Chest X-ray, PA view. Patient: 50 years old, sex F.
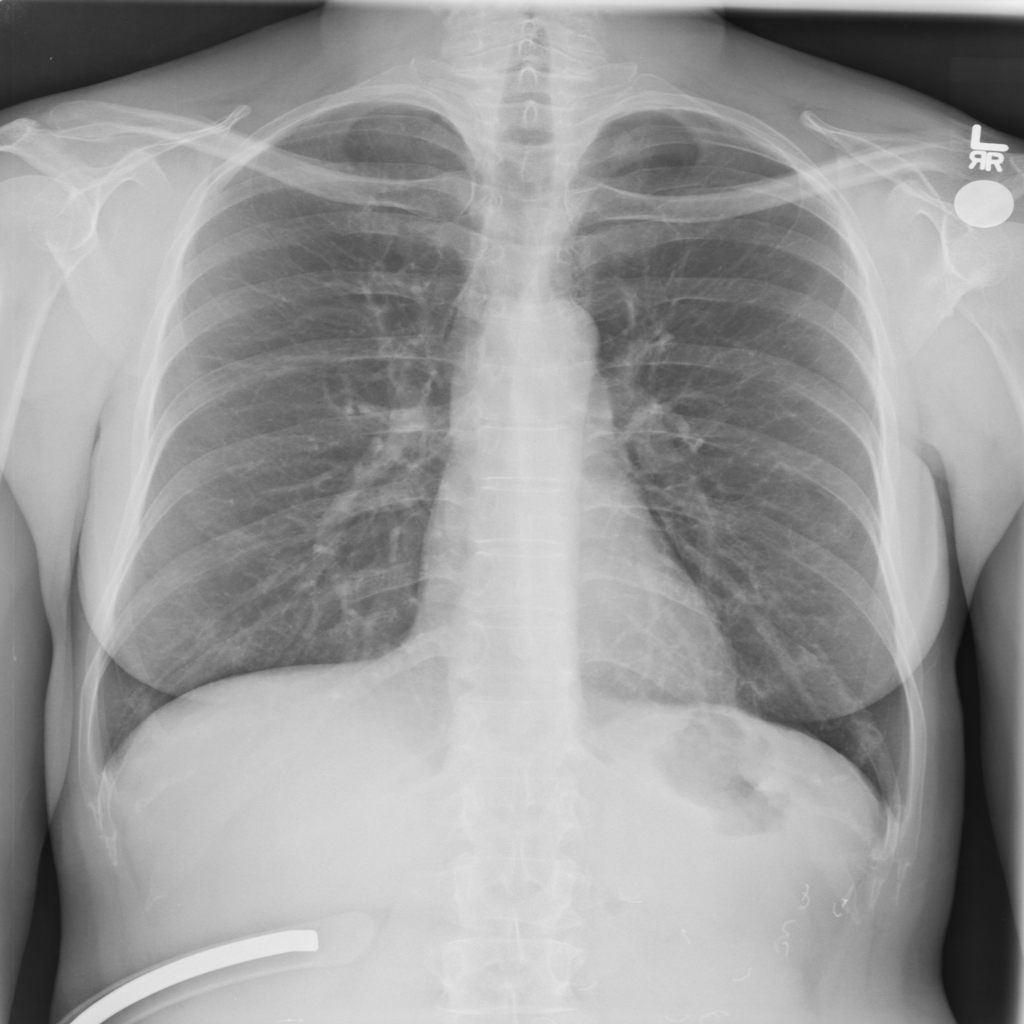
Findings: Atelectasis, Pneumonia